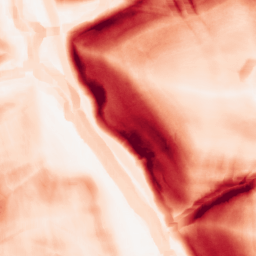
Category: morphological
Decomposition family: morphological_gradient
Decomposition parameters: size: 10
shape: square
Upsampling method: regularized
Upsampling parameters: scale: 2
lambda_reg: 0.001
Upsampling scale: 2